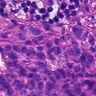
Metastatic tissue present: yes